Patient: sex F, age 58
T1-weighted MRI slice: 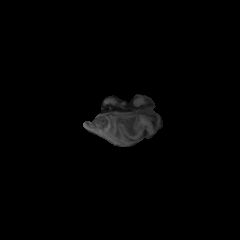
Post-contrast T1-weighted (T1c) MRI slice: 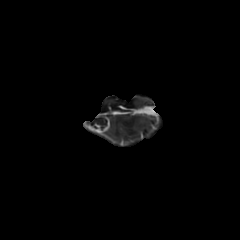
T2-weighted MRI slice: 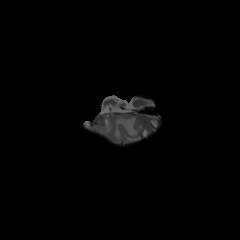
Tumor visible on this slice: yes
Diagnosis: Glioblastoma, IDH-wildtype
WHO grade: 4